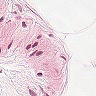
Metastatic tissue present: no